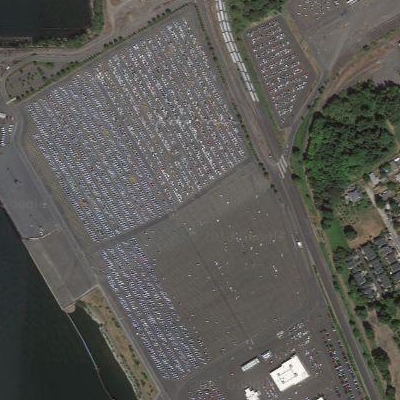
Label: Parking